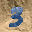
Label: 3